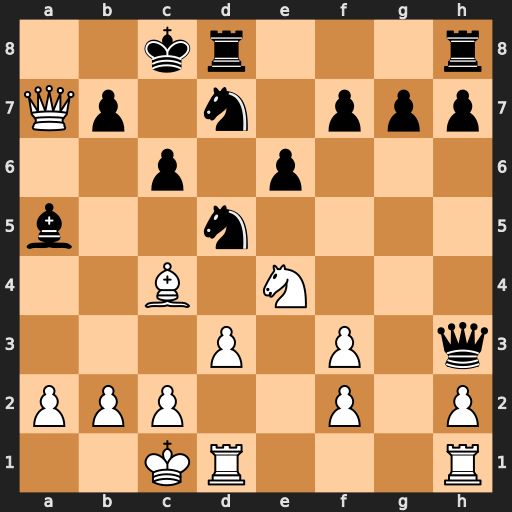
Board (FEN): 2kr3r/Qp1n1ppp/2p1p3/b2n4/2B1N3/3P1P1q/PPP2P1P/2KR3R
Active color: w
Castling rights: -
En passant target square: -
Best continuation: Ba6 Rdf8 Bxb7+ Kc7 Ba8+